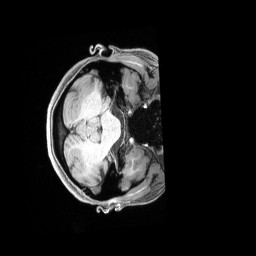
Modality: T1w
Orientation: axial
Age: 26
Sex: female
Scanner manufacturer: siemens
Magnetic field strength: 3 T
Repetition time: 2.4 s
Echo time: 0.00228 s